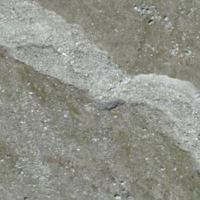
EUNIS habitat code: 48
Species observed at this site:
Lagopus muta